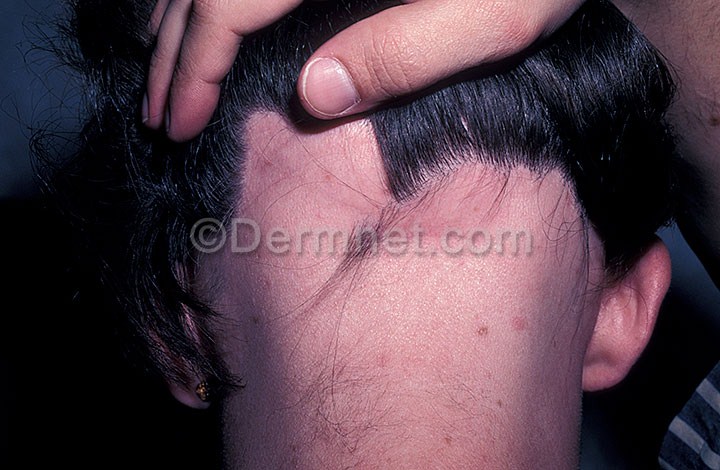
Disease: Nail Fungus and other Nail Disease